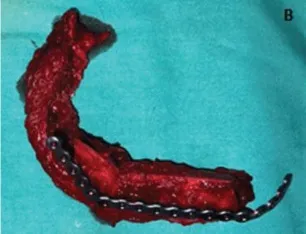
(c) Highlights the anastomosis of the peroneal veins to the facial artery, the external jugular vein, and the facial vein. It also shows its fixation to the remaining right mandible using a titanium reconstruction plate.
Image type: medical_photograph (other_medical_photograph)